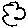
Label: cloud